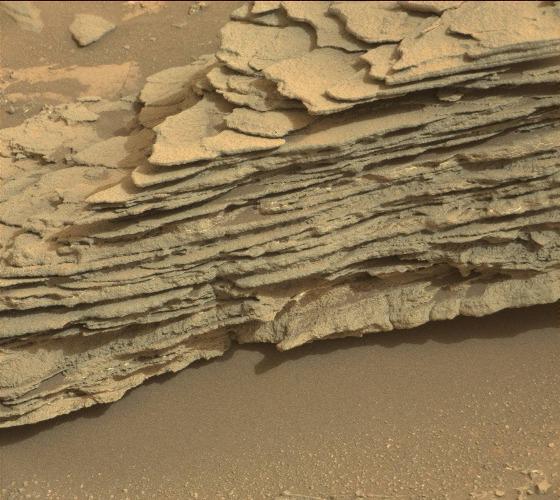
Terrain classes present: Bedrock, Gravel / Sand / Soil, Shadow